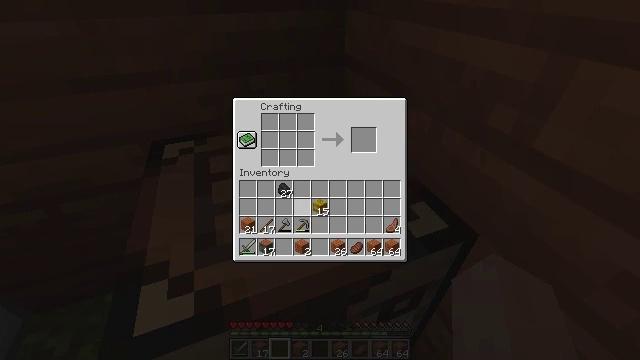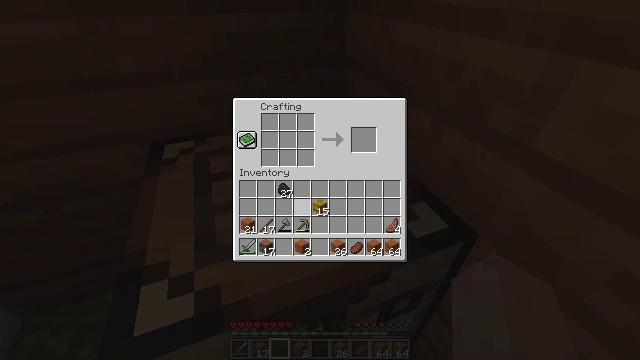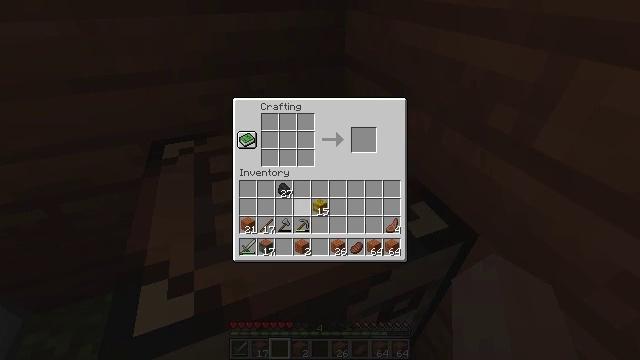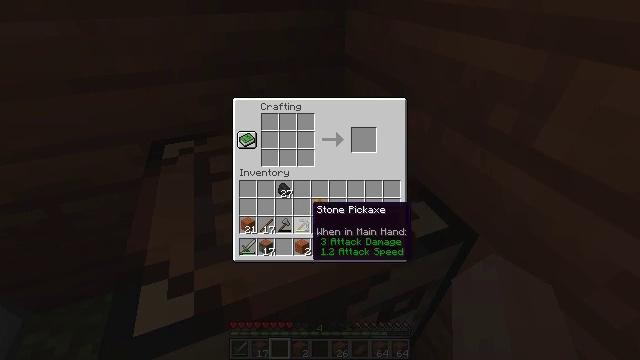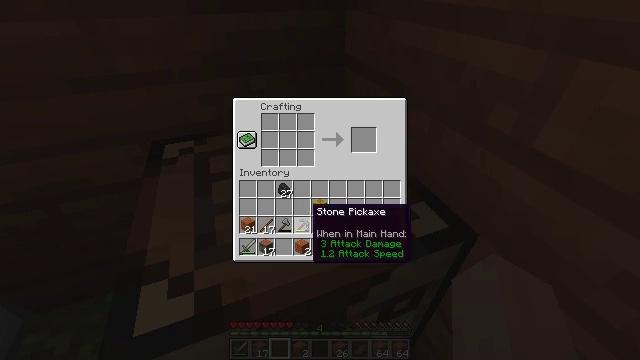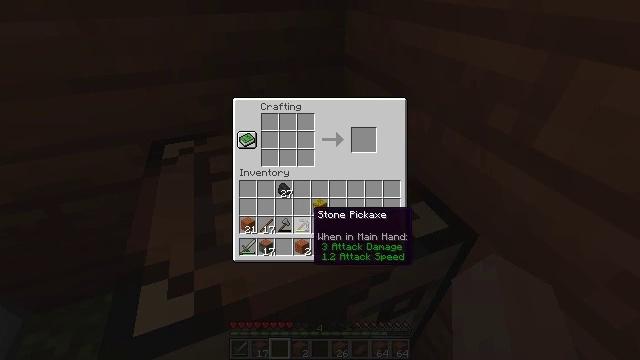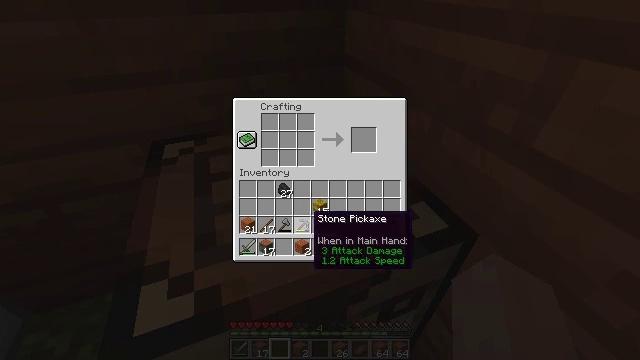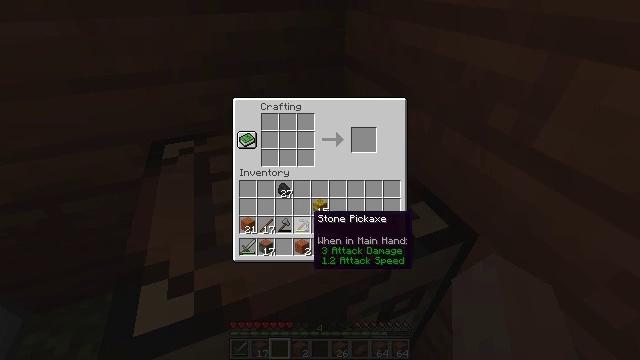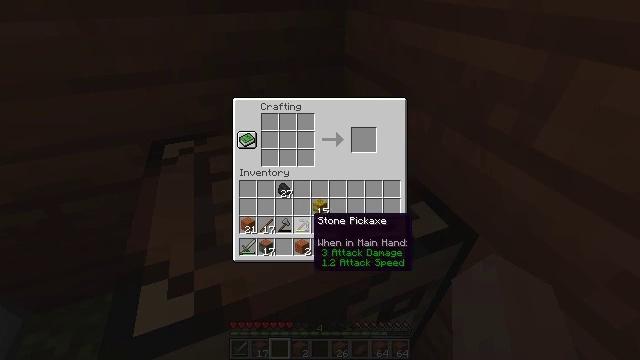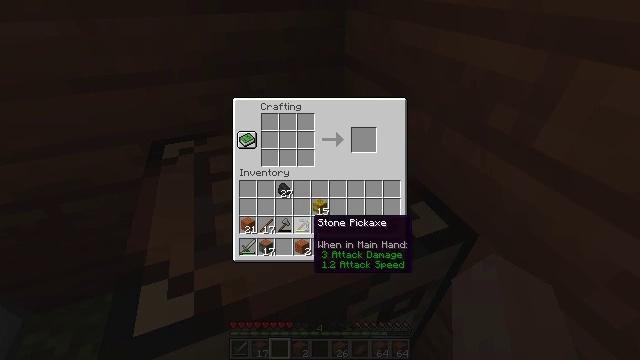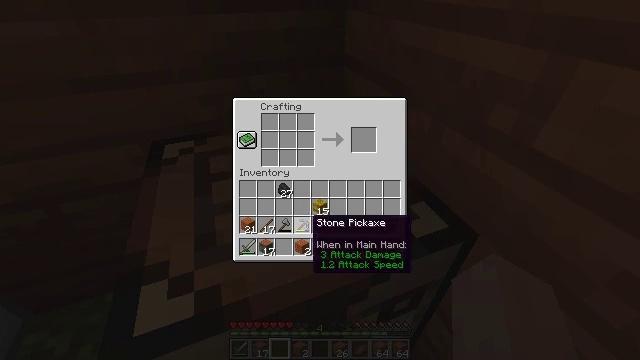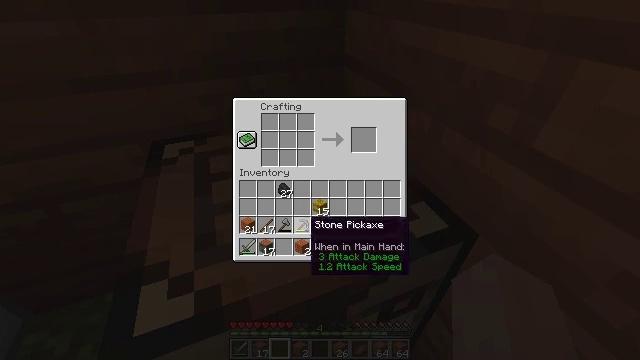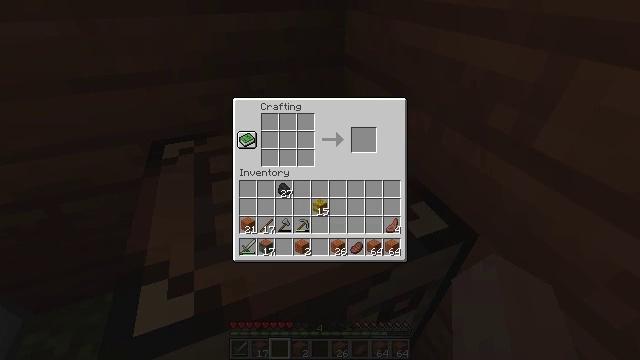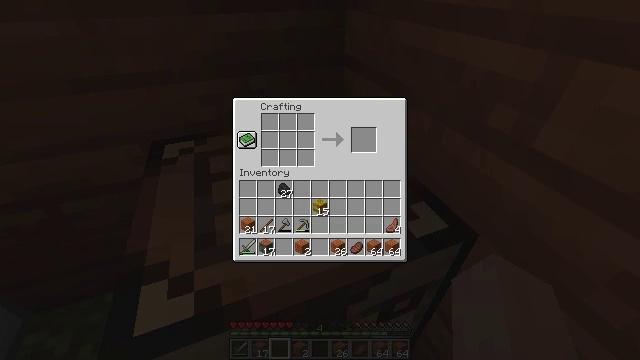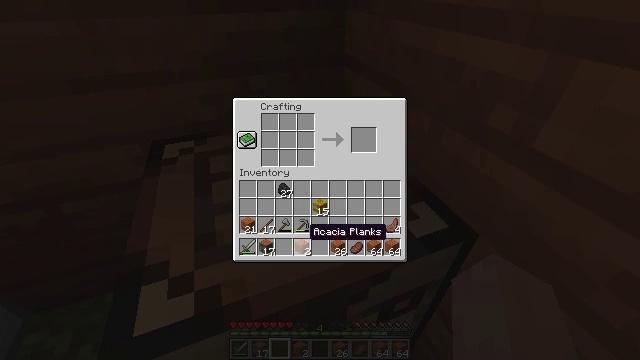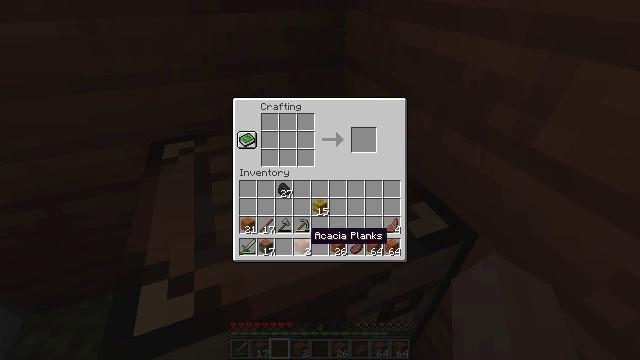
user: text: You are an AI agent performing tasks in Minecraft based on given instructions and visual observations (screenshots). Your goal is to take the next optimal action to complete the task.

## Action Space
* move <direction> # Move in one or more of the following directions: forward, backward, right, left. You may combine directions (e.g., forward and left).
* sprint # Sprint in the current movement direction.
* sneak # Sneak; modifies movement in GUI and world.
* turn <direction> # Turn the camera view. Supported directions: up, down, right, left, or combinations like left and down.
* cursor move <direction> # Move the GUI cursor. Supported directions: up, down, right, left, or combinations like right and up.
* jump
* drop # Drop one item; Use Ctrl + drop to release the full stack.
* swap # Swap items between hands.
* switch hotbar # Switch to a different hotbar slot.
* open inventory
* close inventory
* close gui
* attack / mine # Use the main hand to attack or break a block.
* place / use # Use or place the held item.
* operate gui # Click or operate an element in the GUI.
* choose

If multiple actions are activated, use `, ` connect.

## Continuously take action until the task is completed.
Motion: motion action
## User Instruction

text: Open the inventory and craft an acacia door with acacia planks.
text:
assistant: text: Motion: no_op
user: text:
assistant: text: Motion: no_op
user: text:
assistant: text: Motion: no_op
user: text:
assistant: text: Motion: no_op
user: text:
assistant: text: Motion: no_op
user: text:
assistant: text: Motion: no_op
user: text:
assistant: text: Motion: no_op
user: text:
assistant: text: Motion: no_op
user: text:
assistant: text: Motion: no_op
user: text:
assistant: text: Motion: no_op
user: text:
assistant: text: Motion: no_op
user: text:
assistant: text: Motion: no_op
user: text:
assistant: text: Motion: no_op
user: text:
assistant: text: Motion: no_op
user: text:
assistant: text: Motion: no_op
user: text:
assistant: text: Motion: no_op
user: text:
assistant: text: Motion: no_op
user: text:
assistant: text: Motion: no_op
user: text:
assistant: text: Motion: no_op
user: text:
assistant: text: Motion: operate gui
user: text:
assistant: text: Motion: operate gui
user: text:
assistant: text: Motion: no_op
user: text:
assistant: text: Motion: no_op
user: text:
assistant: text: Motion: cursor move up
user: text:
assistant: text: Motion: cursor move up
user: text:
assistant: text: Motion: cursor move up
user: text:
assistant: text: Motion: cursor move up
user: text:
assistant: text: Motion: cursor move up
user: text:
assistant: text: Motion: no_op
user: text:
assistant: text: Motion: no_op